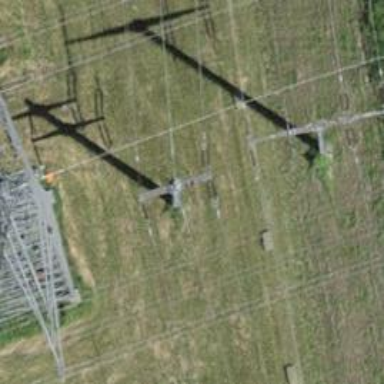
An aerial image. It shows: Three cables of power line.